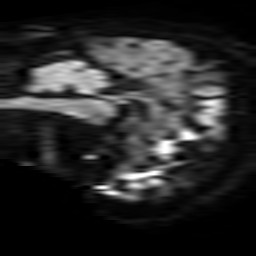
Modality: TRACE
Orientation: sagittal
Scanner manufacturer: philips
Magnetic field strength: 3 T
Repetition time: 3.8 s
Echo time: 0.06134 s